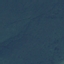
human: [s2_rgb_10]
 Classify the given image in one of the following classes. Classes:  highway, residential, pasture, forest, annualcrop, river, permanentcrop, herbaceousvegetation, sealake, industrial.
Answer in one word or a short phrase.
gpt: Forest